Question: I am trying to build a category for a project (my first time). If I implement the category in the model (LTUser), it works fine but, if I put it into a different file called LTUser+Additions(.h / .m), it gives me "linker command failed with exit code 1 (use -v to see invocation)" error with "6 duplicate symobols for architecture i386". I'm not even sure where I would add -v on invocation. I have included a screenshot of the error. What am I doing wrong with my category?
LTUser+Additions.h
'''
#import "LTUser.h"
@interface LTUser (Additions)
-(void)saySomethingMore;
+(void)tellMe;
@end
'''
LTUser+Additions.m
'''
#import "LTUser+Additions.h"
@implementation LTUser (Additions)
-(void)saySomethingMore{
NSLog(@"I want to say something more to you from within category");
}
+(void)tellMe
{
NSLog(@"I want you to tell me from the category");
}
@end
'''

so just adding an empty category via: File -> New -> File -> 'select Objective C Category' -next-> Set name to Add and Category on LTUser
It makes the .h / .m files but if I compile this, it gives me the same error. This is making me think that adding / deleting category files has mucked up the project but still not sure.
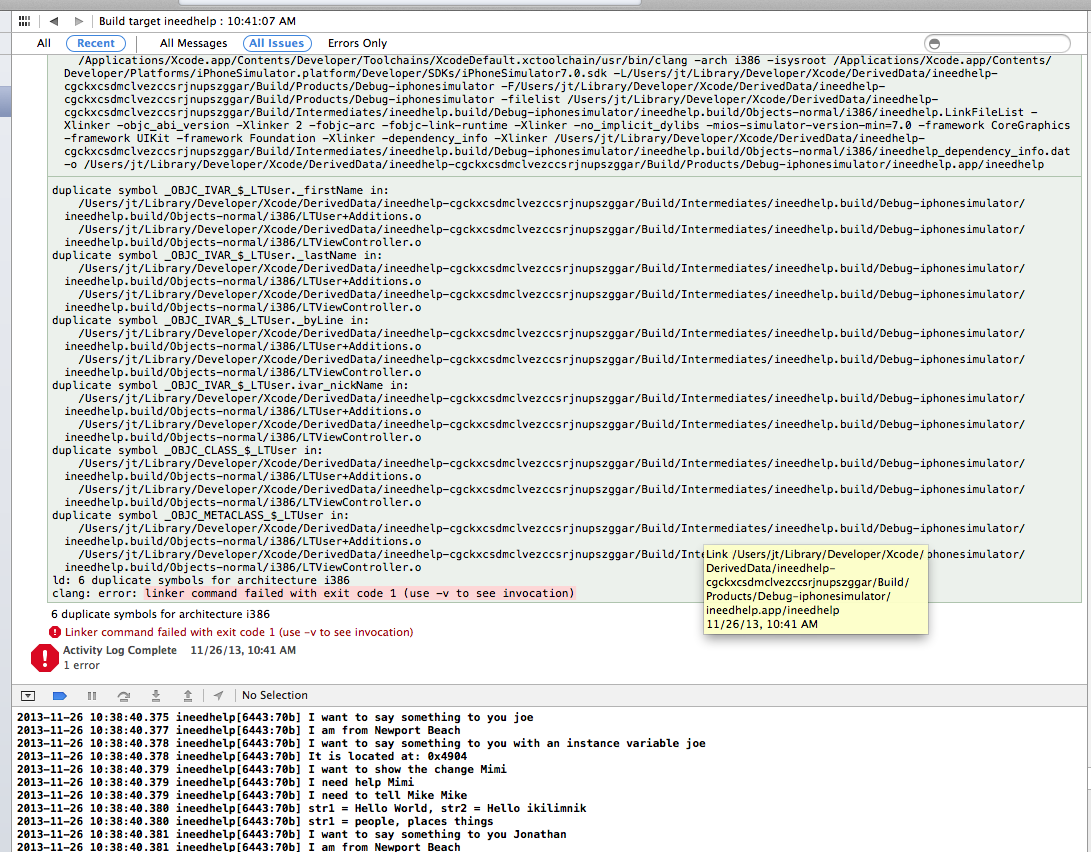
Answer: That strongly looks as if you '#import' a .m-file instead of the .h-file somewhere.
The same error would also occur if you put the implementation into the .h file
(which you should never do), and import the .h file from more than one place.